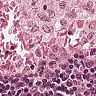
Metastatic tissue present: no